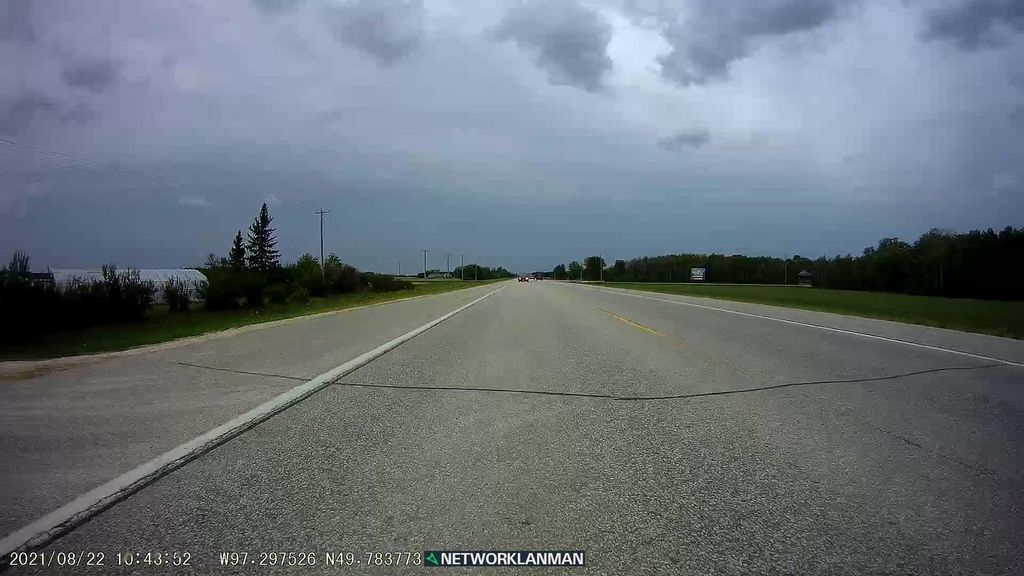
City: winnipeg